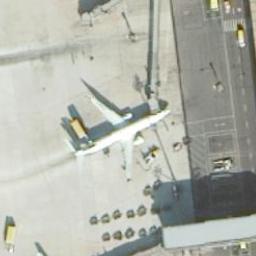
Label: airplane